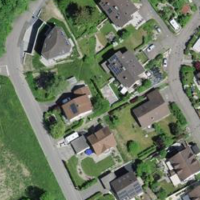
EUNIS habitat code: 55
Species observed at this site:
Epipactis palustris
Linaria vulgaris